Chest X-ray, AP view. Patient: 53 years old, sex M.
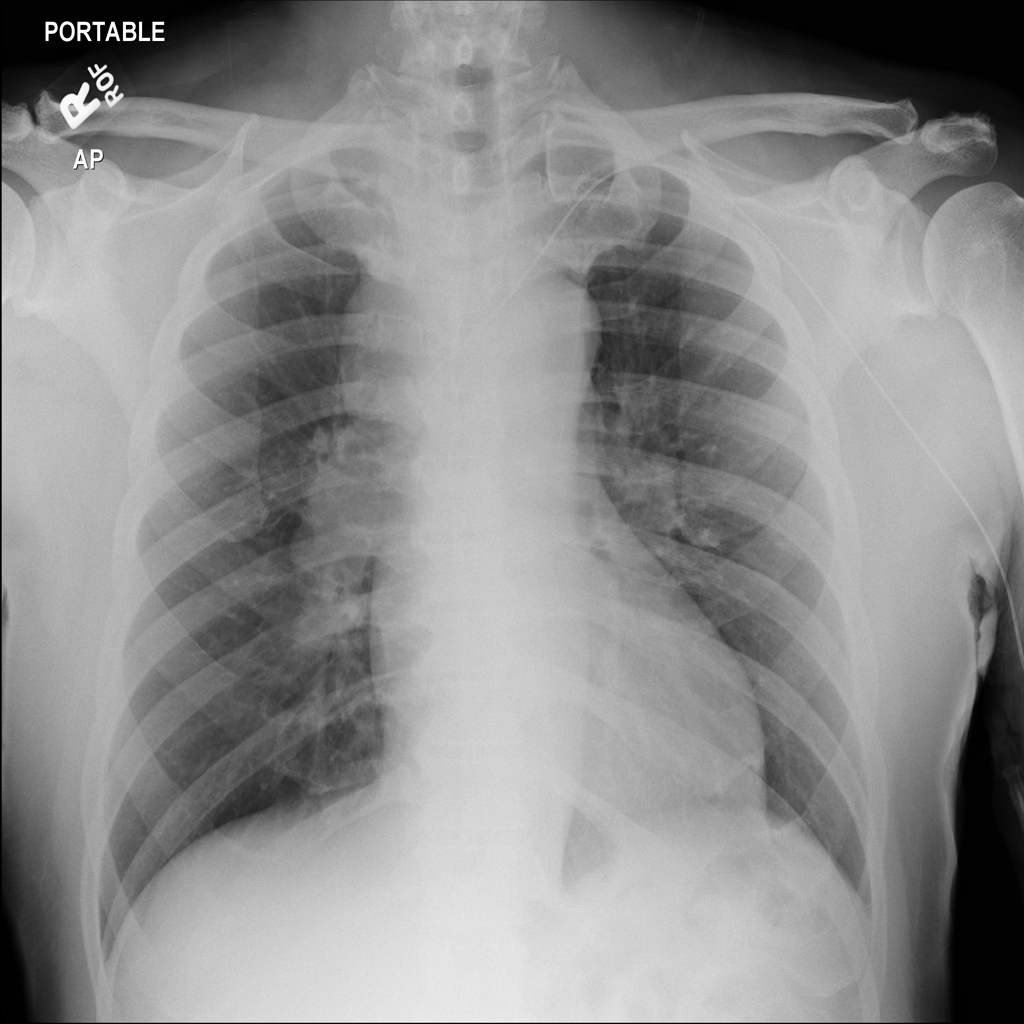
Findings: Mass